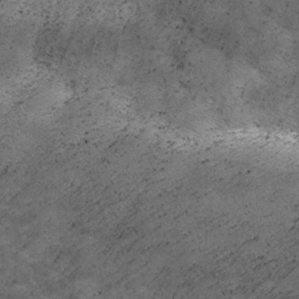
Label: non_frost